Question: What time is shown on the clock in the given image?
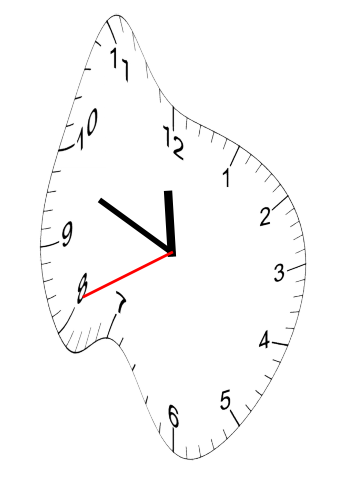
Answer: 11:48:41